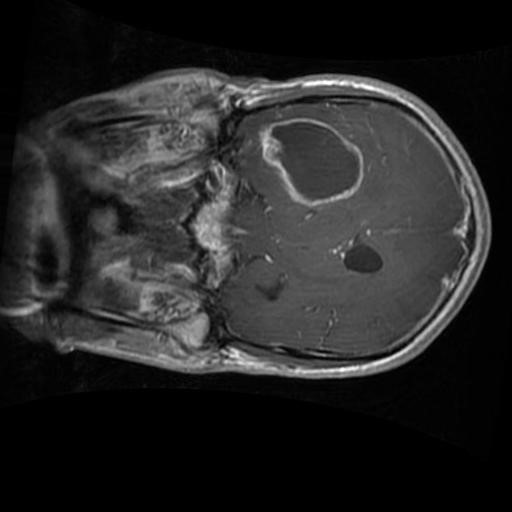
Label: brain_glioma